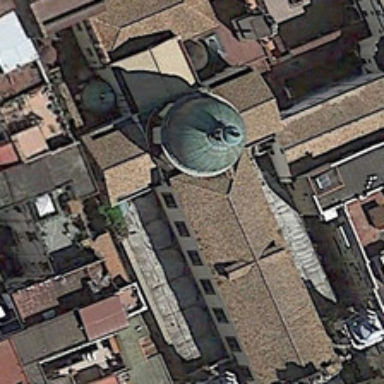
Some trees were planted around the church .